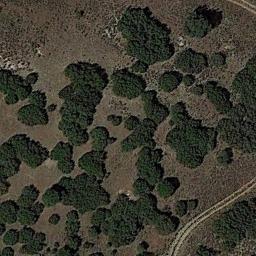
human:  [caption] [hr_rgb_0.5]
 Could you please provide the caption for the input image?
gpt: Chaparral is densely distributed on the sand .

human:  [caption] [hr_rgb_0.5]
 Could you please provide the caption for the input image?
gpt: The chaparral is consist of some green bushes with a road pass by .

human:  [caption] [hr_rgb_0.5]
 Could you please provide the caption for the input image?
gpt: There is a wood in this jungle .

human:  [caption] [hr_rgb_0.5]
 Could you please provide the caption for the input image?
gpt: Some connected chaparrals of different sizes grow on the wasteland and a dirt road goes through the wasteland .

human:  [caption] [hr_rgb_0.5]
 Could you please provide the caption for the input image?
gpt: The plants in the chaparral vary in size .